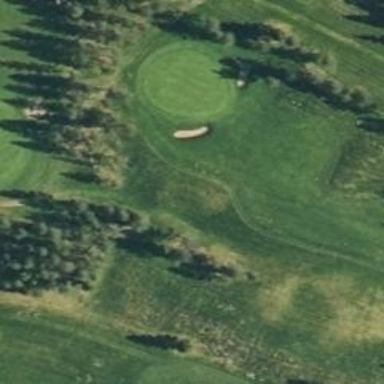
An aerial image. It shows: Path used for both walking and golf.